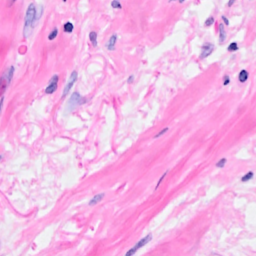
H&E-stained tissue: Breast